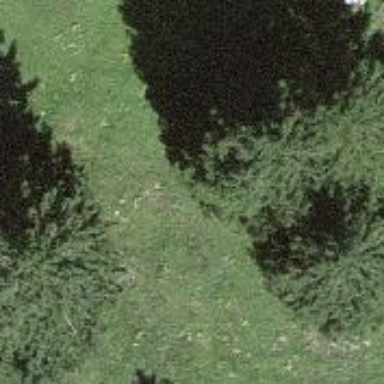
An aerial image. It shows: Beautiful tree in nature.